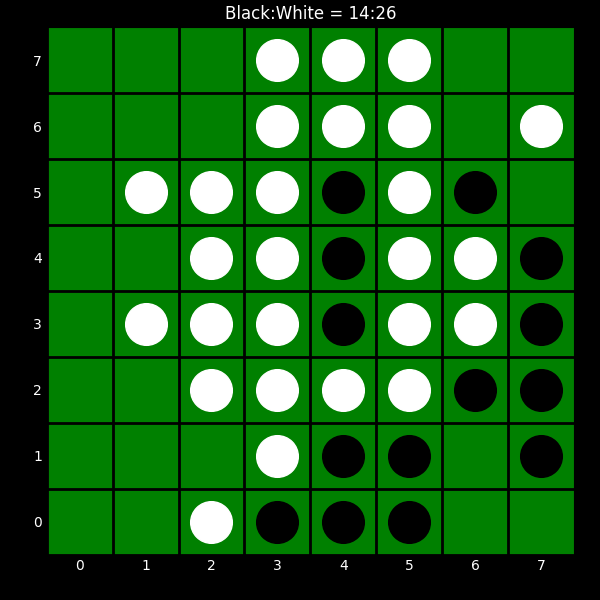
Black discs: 14
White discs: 26